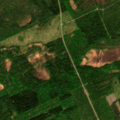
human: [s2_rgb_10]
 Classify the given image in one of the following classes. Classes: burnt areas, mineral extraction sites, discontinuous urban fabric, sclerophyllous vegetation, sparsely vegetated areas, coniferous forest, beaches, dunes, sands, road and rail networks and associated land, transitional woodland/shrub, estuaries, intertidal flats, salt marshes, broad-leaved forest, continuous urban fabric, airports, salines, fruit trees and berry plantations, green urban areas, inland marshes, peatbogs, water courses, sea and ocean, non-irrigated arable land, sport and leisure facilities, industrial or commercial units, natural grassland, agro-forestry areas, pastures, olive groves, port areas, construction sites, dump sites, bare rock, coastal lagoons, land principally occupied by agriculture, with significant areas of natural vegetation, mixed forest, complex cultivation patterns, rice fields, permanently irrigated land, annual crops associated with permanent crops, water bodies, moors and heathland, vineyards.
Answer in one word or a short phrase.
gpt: mixed forest, transitional woodland/shrub